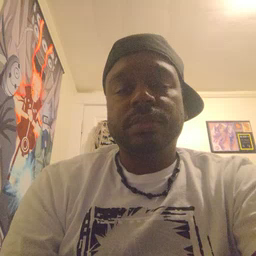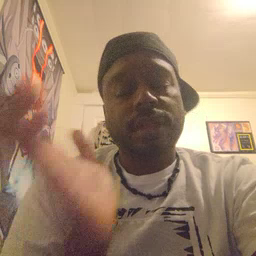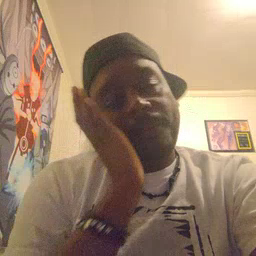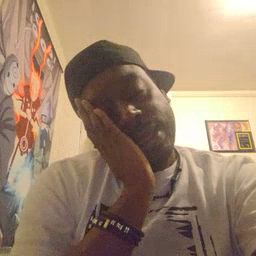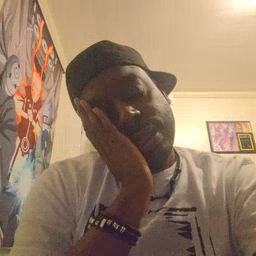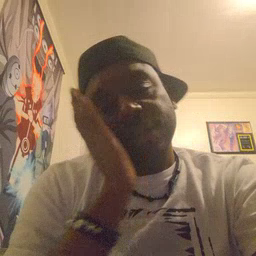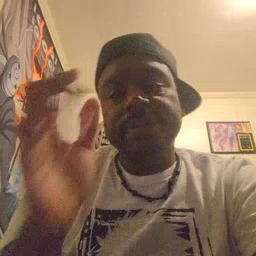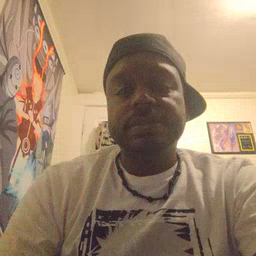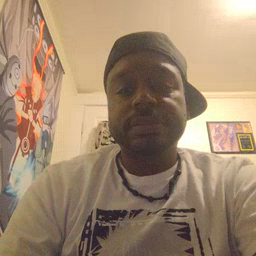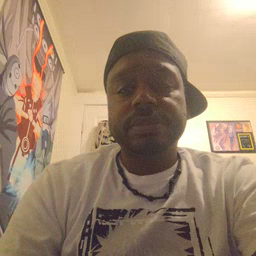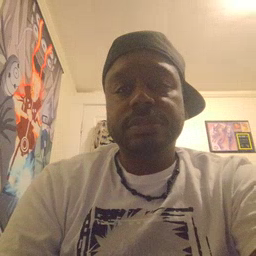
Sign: bed